Question: I'm making a "Recipes app" to learn. I have this problem now:
I'm working with Sqflite and I have a page where I show the ingredients from the recipe, the sql query is OK, but the problem is that I'm getting the null values and I don't know what to do to hide them. I've tried conditions, operators like (condition ? X : Y), substitutions, and nothing seems to work. PS: Some variables are in spanish 'cause I talk that language.
'''
class IngredienteModel {
IngredienteModel(
{this.idIngrediente,
this.idListaIngredientes,
this.amount,
this.unit,
this.name});
int? idIngrediente;
int? idListaIngredientes;
String? amount;
String? unit;
String? name;
factory IngredienteModel.fromJson(Map<String, dynamic> json) =>
IngredienteModel(
idIngrediente: json["id_ingrediente"],
idListaIngredientes: json["id_lista_ingredientes"],
amount: json["amount"],
unit: json["unit"],
name: json["name"]);
Map<String, dynamic> toJson() => {
"id_ingrediente": idIngrediente,
"id_lista_ingredientes": idListaIngredientes,
"amount": amount,
"unit": unit,
"name": name,
};
}
'''
'''
List<Widget> ingredientesList(
List<IngredienteModel>? ingredientes, BuildContext context) {
final List<Widget> _listaIng = [];
int _index = 1;
ingredientes!.forEach((element) {
final _widgetTemp = Row(
children: [
Text(_index.toString() + ": "),
Text(element.amount.toString() + " "),
_unitText(element),
Text(element.name.toString()),
],
);
_listaIng.add(_widgetTemp);
_index = _index + 1;
});
return _listaIng;
}
Widget _unitText(IngredienteModel ingmod) {
if (ingmod.unit?.isEmpty) {
return Text(" ");
} else {
return Text(ingmod.unit + " de ");
}
}
'''
In that last method '_unitText' I've tried many stuff to do the magic, but:
-I can't use "ingmod.unit?.isEmpty" in the conditional because:
'A nullable expression can't be used as a condition. Try checking that the value isn't 'null' before using it as a condition.'
-Can't use either "ingmod.unit.length == 0" because:
'The property 'length' can't be unconditionally accessed because the receiver can be 'null'. Try making the access conditional (using '?.') or adding a null check to the target ('!').'
-Then, to return the "Ingredient unit Text" asumming that isn't null, I can't use "+" to add Strings:
'"The operator '+' can't be unconditionally invoked because the receiver can be 'null'. Try adding a null check to the target ('!').'
If I fix the errors to run the app, I get this (as you can see, null values are visible):

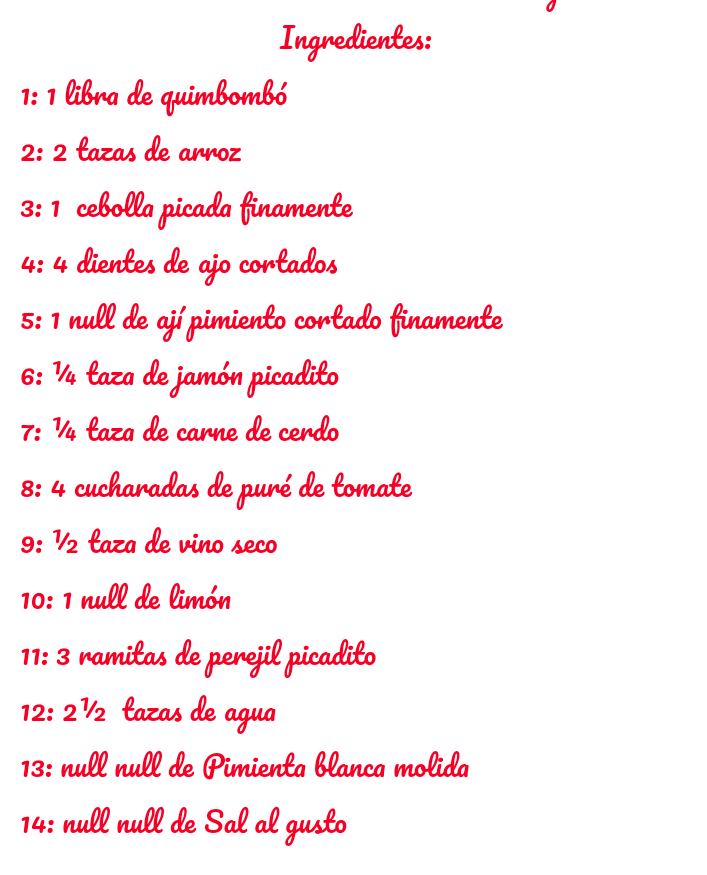
Answer: Try in all the fields of your fromJson method to put
'''
json [variable] ?? DEFAULT VALUE
'''
This what it does is that if that variable is not in the json, it sets that value by default